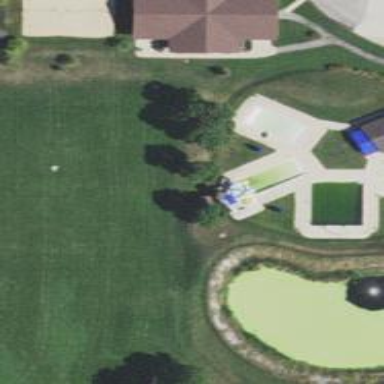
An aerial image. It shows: Water slide attraction.